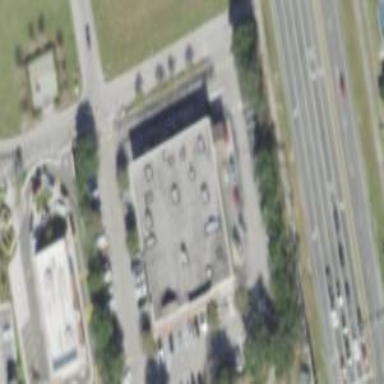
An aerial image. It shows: Building.